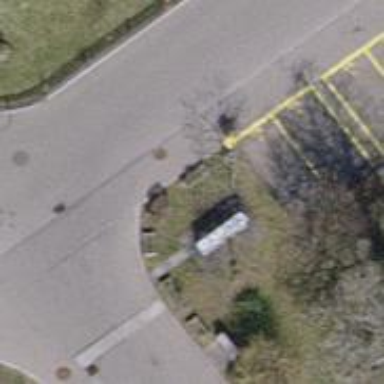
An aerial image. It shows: Post box is visible.